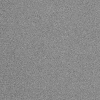
Atmospheric dust classification: dusty